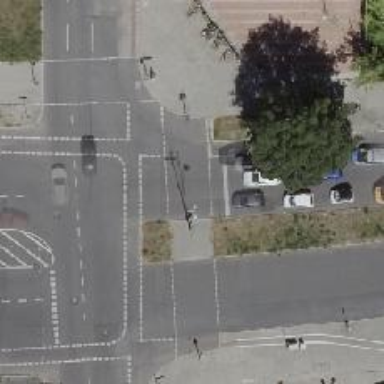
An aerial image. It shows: Road crossing with traffic signals.